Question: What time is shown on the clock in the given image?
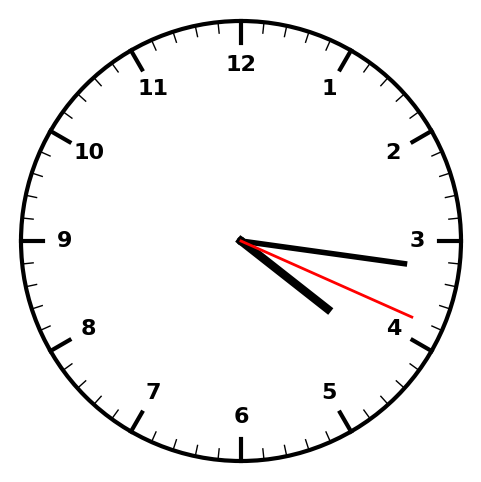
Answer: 04:16:19